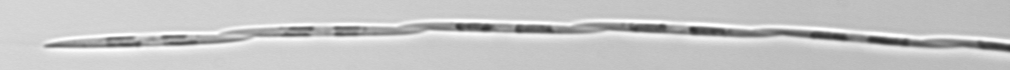
Label: Pseudo-nitzschia